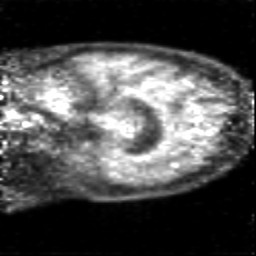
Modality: PET
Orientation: sagittal
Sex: male
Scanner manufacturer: siemens